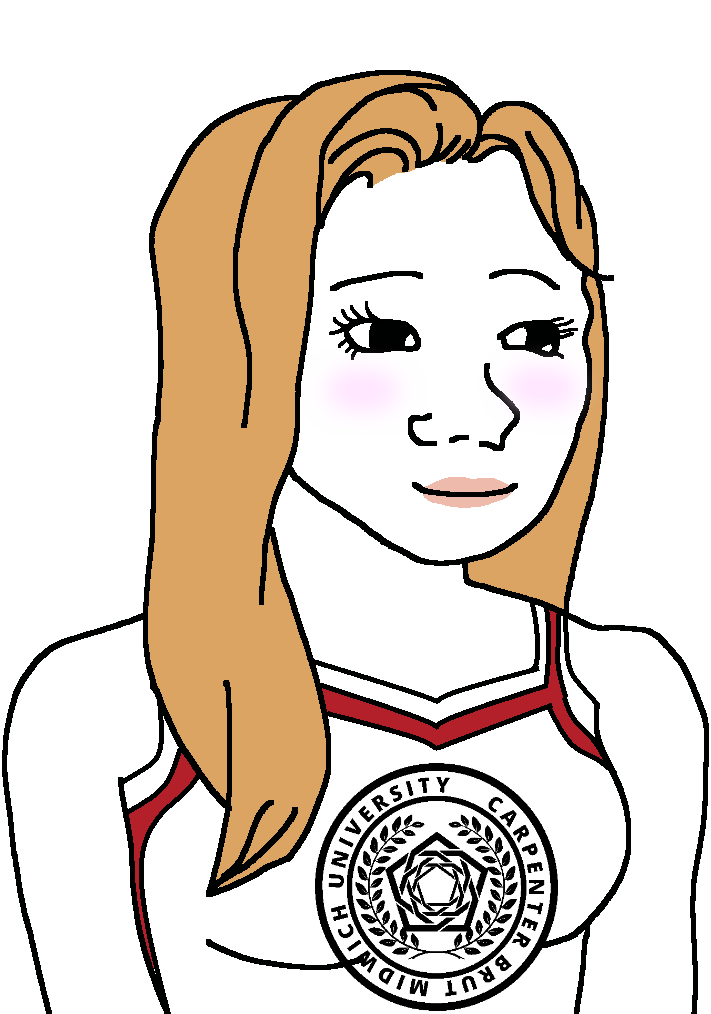
Label: 5_Trad_Wife